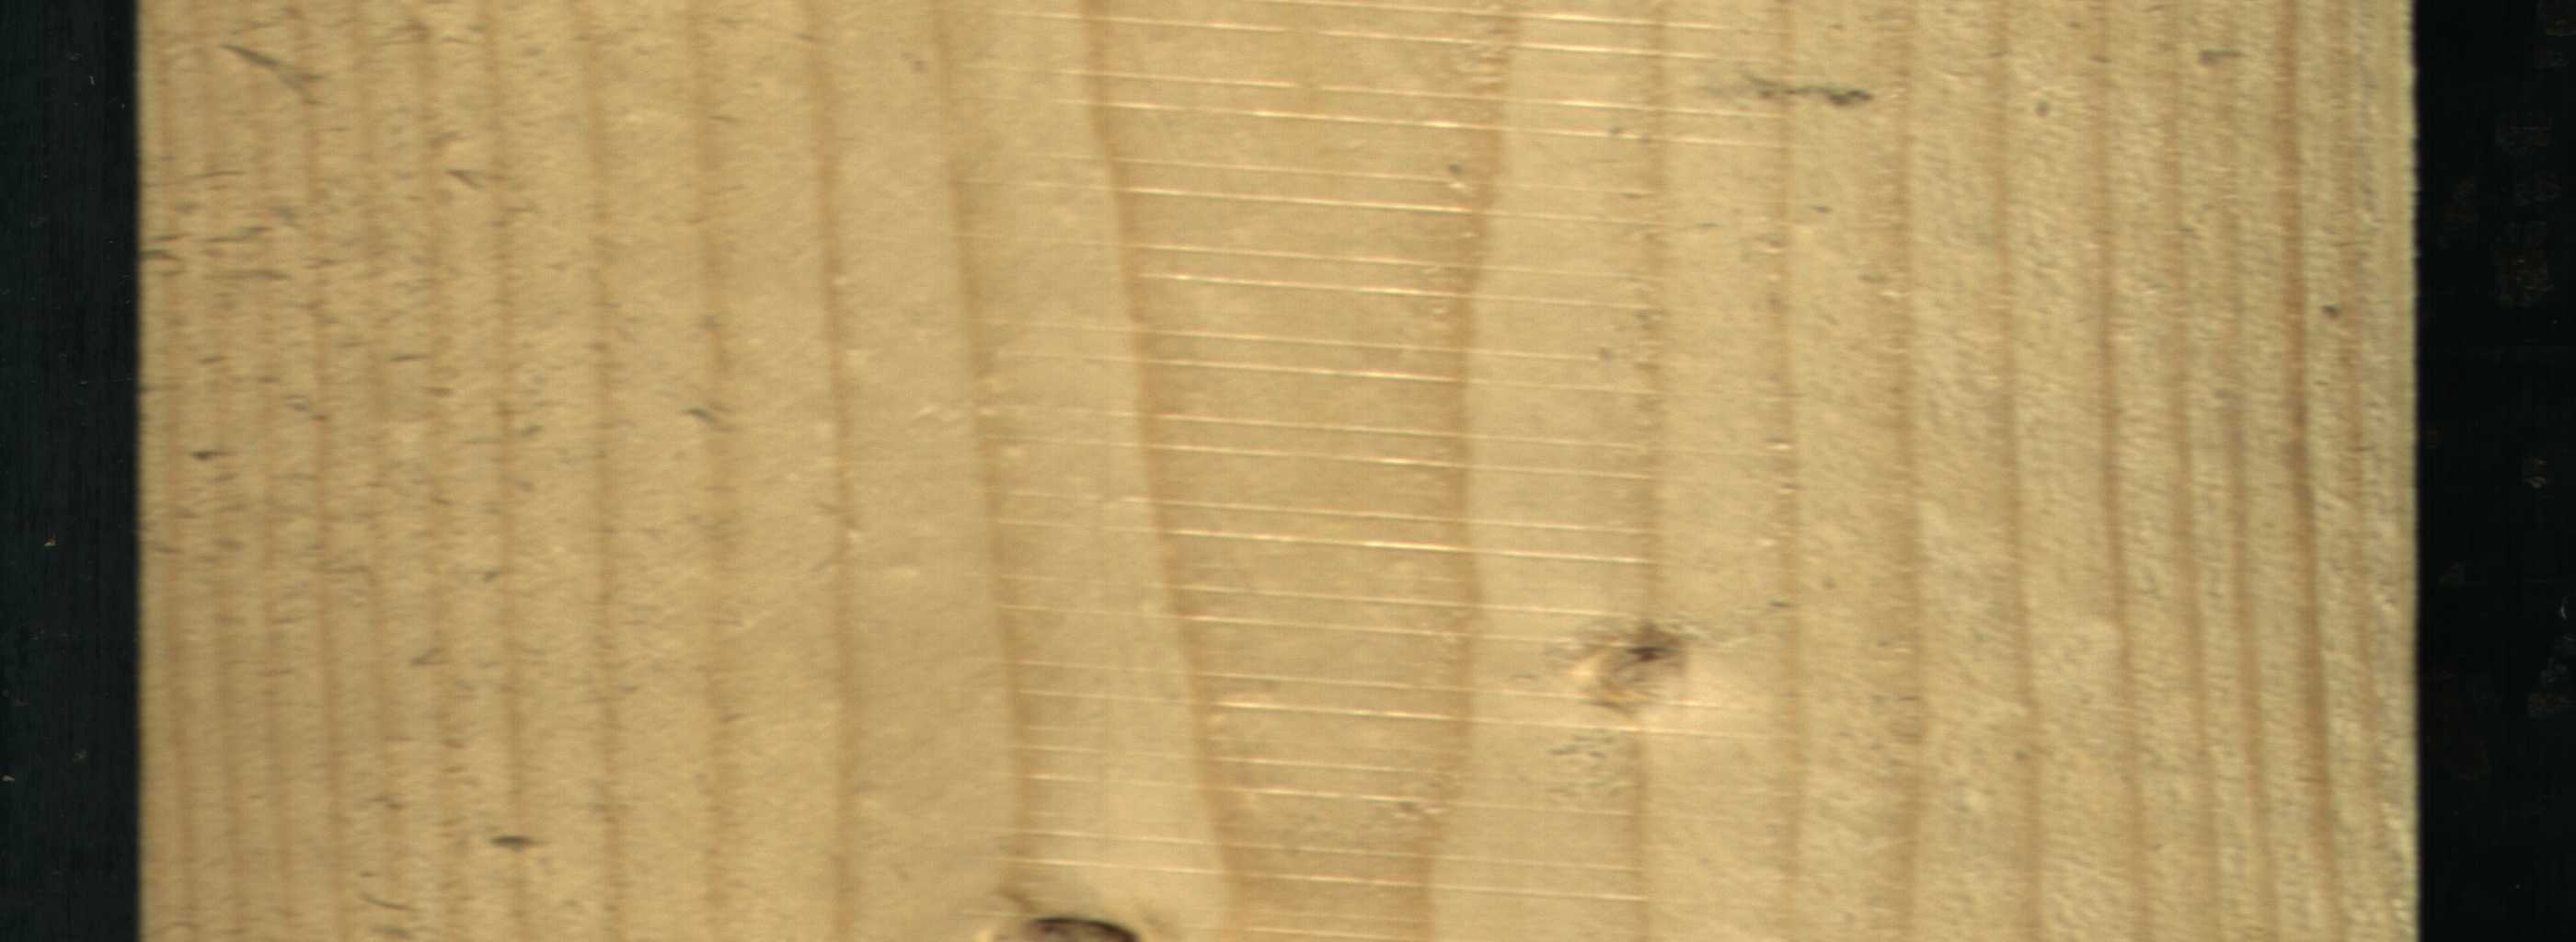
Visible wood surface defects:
Live_Knot
Live_Knot